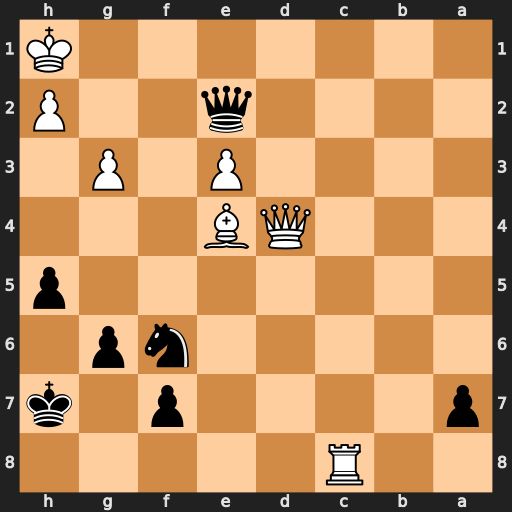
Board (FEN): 2R5/p4p1k/5np1/7p/3QB3/4P1P1/4q2P/7K
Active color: b
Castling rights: -
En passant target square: -
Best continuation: Qf1#